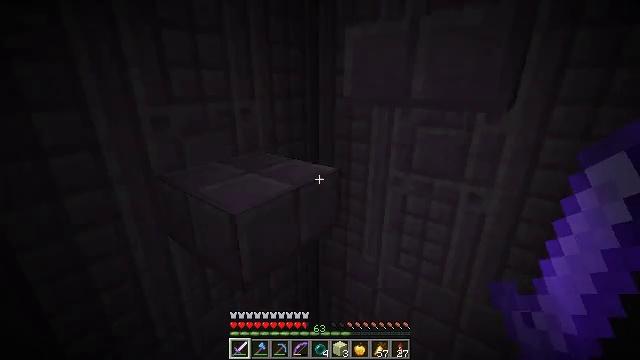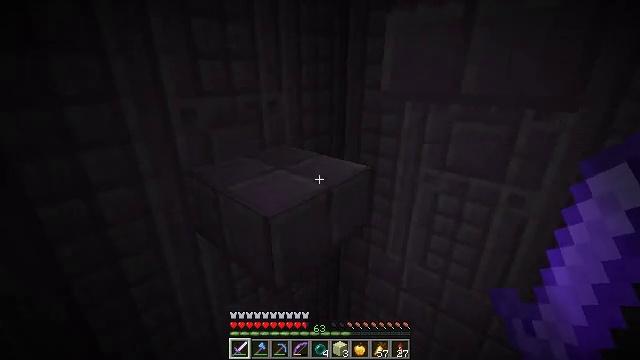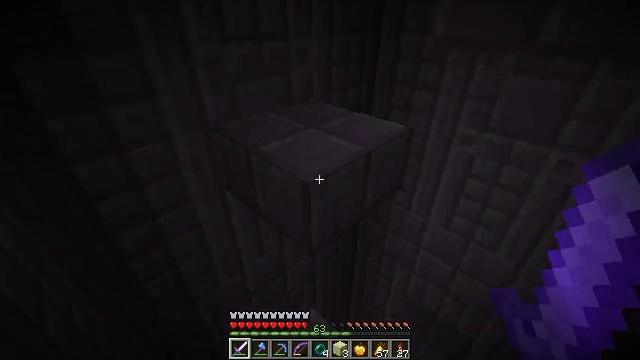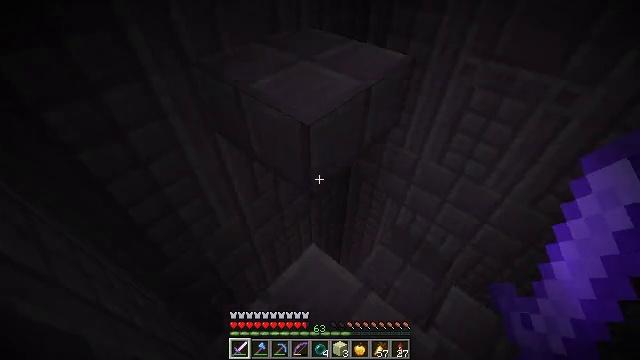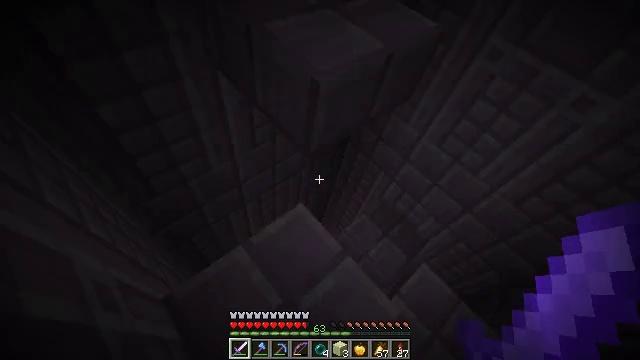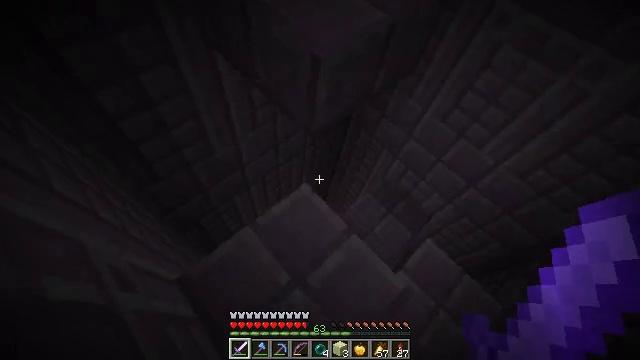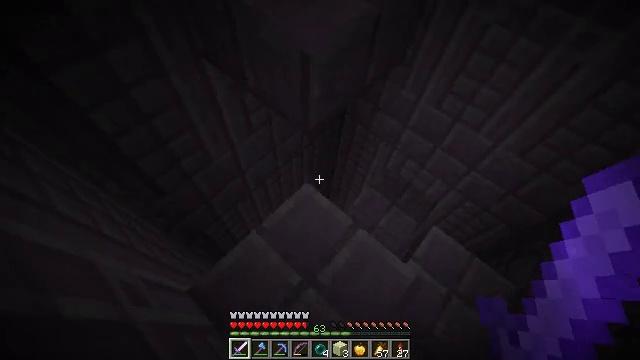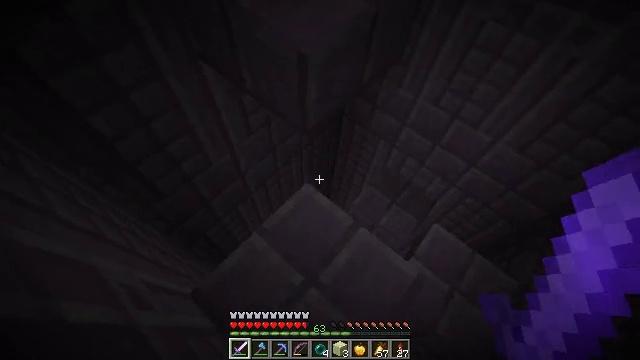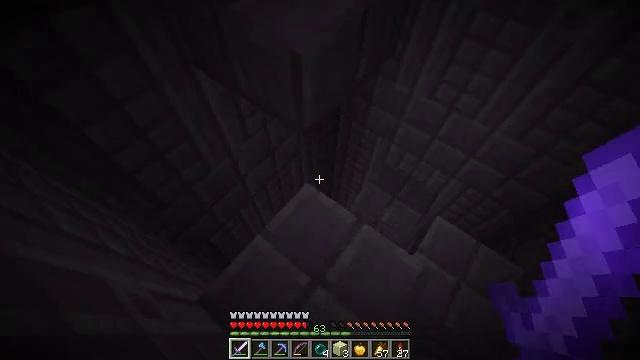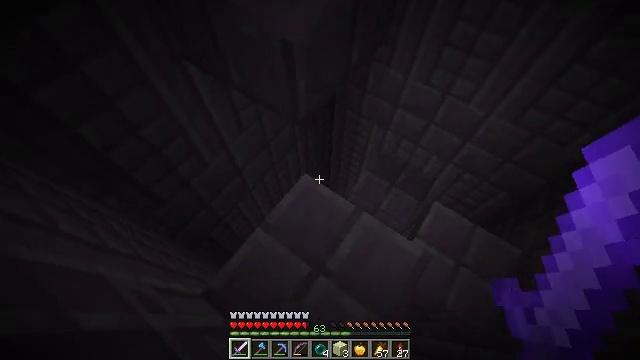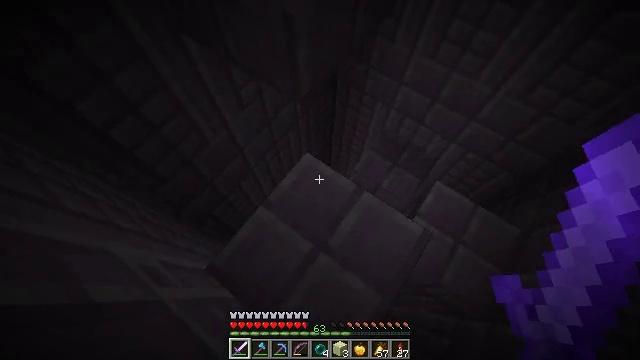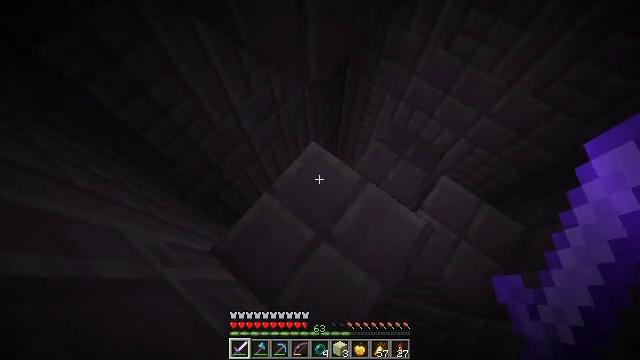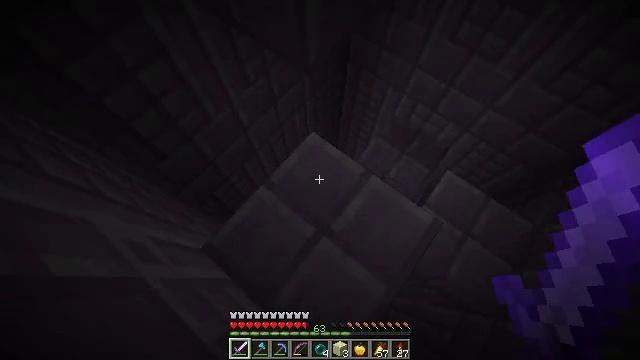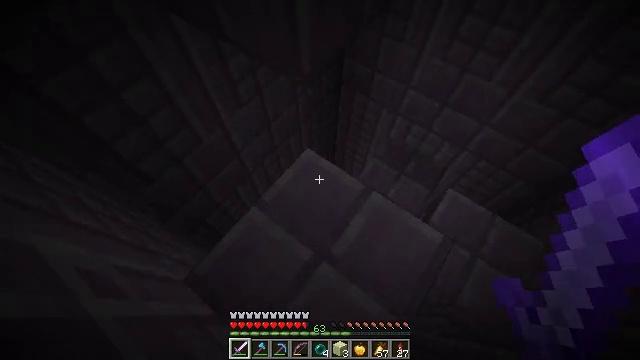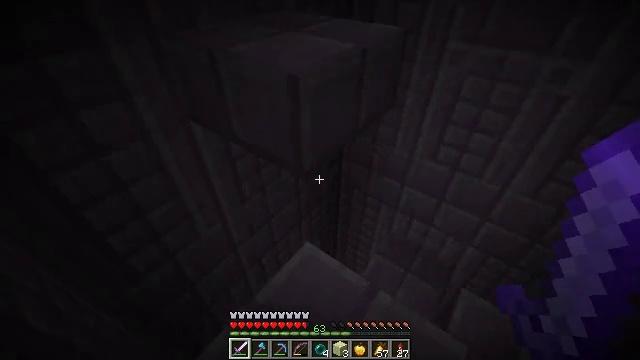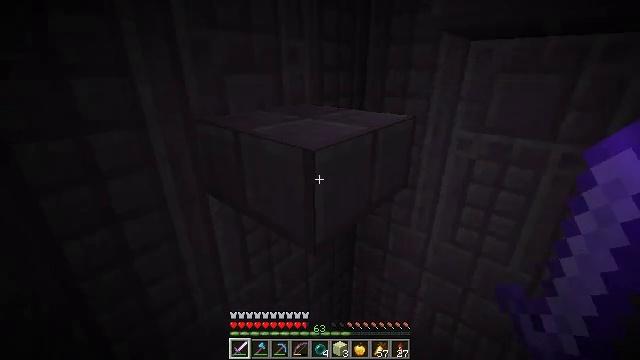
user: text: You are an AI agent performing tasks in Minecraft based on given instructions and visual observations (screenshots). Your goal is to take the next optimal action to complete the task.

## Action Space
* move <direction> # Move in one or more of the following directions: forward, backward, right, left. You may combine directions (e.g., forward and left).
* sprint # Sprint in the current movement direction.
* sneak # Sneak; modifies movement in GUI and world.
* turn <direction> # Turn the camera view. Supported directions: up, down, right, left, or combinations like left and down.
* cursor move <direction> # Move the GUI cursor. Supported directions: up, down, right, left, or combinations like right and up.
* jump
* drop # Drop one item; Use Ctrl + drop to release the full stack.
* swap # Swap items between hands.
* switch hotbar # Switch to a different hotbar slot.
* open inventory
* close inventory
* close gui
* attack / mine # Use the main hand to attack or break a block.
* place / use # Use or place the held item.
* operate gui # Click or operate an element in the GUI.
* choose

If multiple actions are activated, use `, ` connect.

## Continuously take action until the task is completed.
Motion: motion action
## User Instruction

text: Attack the purpur slab to gather it.
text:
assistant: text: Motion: move left, turn left and down
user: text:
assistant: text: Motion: turn left and down
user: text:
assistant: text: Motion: turn right and down
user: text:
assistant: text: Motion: turn right and down
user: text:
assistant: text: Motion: turn down
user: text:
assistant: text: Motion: no_op
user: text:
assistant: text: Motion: no_op
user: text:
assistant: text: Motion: no_op
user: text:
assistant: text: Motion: turn right and down
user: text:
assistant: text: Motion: turn down
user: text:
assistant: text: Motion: sneak, turn left and down
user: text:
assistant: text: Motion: sneak
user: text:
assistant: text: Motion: sneak, turn right and up
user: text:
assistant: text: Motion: sneak, turn up
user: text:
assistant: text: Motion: sneak, turn left and up
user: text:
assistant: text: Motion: sneak, turn up
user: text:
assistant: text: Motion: sneak, turn up
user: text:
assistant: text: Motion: no_op
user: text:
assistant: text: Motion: no_op
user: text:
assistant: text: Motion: no_op
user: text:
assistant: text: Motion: move forward
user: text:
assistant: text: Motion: move forward, turn right and down
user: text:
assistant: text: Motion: move forward, turn down, jump
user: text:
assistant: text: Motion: move forward, turn down, jump
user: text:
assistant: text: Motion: move forward, jump
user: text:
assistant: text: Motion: move forward, turn down, jump
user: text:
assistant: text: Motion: move forward, turn right and down, jump
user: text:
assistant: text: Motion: move forward and move left, turn right and down
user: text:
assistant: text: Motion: move forward and move left, turn right and down
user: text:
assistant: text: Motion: move forward and move left, turn right and up